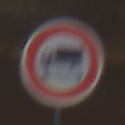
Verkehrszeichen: TatsaechlicheLaenge
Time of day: MorningAfternoon
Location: Outdoor (Nature)
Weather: Clear
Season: NotSpecified
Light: Natural